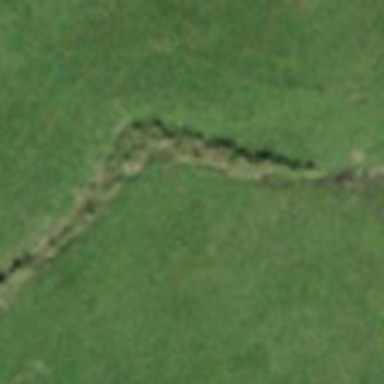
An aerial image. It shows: Ditch in the surroundings.